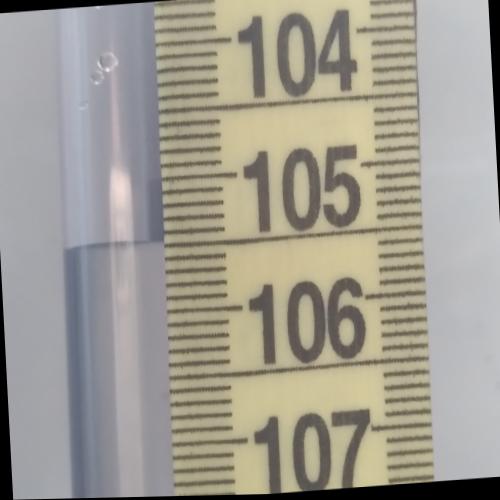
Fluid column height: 105.5 cm